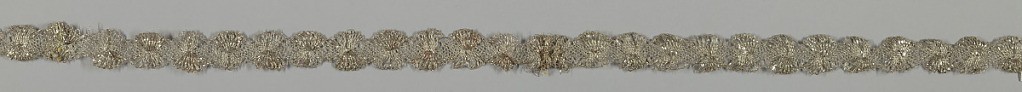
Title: Trimming
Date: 19th century
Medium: metallic thread, silver washed copper strips Technique: bobbin lace, possibly machine lace
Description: b) Strip of silver lace in design of double fan motive and lattice.